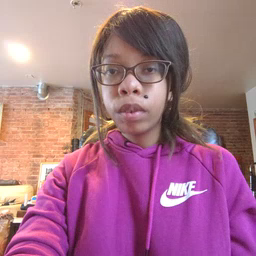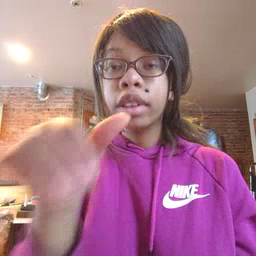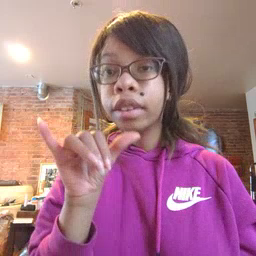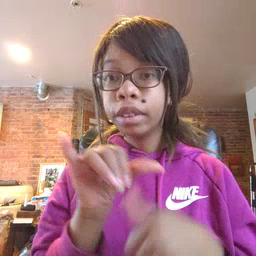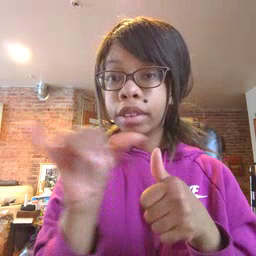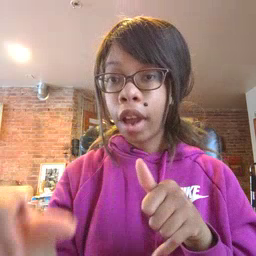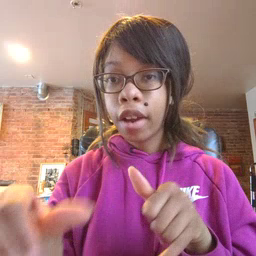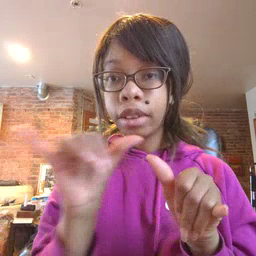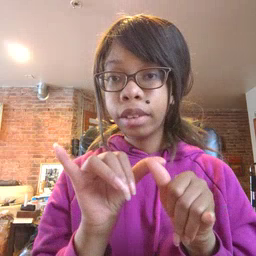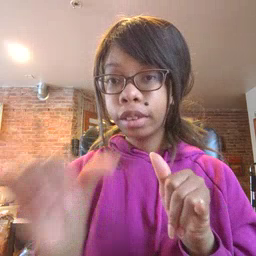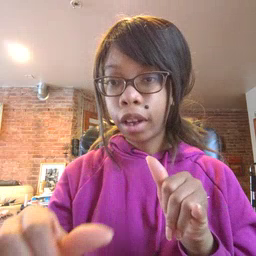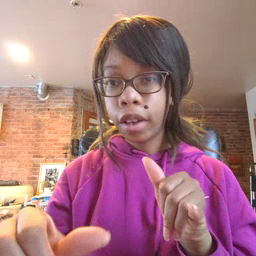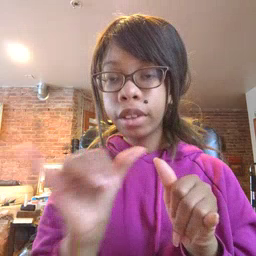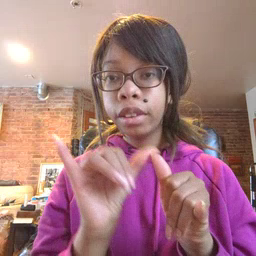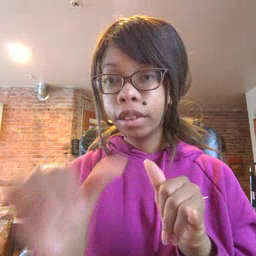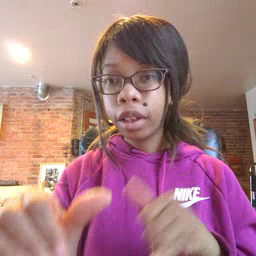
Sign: stay